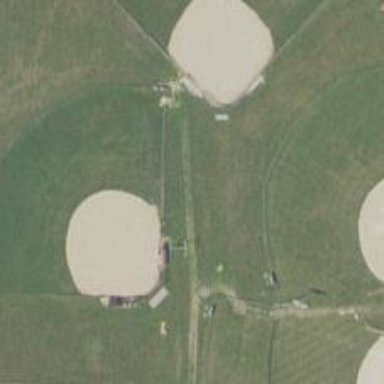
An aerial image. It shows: Baseball pitch for leisure land.